Question: I have this table :

I want to search for material_name by specific way :
for example :if I have a material named (my new product 2014)
if the user press (m n p 2), (m e d 0), (y w c 1), (my w uc), (my), (m n)...(where first part of the interred string refer to first word of the material name and the second for second and so on)(when user press space, the function should start look to next word ) ... the material should be one of selected materials
and search function called on 'TextChange' event.
In my situation which better, to make the search function in the application , or in the sql ?
and why ?
knowing that : the materials table may contain 10000 materials
can you help me?
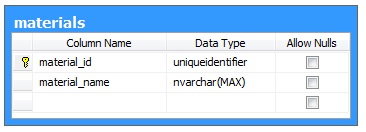
Answer: you would probably be best creating and index containing the first letter/ number of word of each material and then searching on that.
So you have a table containing the values your users will type (mnp2, med0, ywc1 etc etc) and then the material_id you can use to look up the actual material name, then select the material with the matching name from your list.
Alternatively (and maybe simpler) just create this index in memory on the client from the list when you start up then search the index for what your clients have typed and select the relevant item in the list. So create a representation of your list with the short version of your material and the position in the list:
'''
mnp2,0
med0,1
ywc1,2
'''
etc etc
then match the users keypresses to this list (using 'StartsWith' is probably best) and select the elelment from the list in the appropriate position